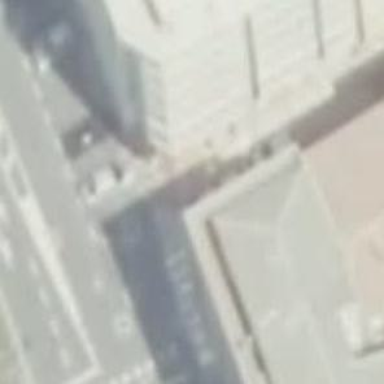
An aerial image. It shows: Part of building.